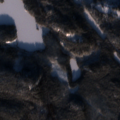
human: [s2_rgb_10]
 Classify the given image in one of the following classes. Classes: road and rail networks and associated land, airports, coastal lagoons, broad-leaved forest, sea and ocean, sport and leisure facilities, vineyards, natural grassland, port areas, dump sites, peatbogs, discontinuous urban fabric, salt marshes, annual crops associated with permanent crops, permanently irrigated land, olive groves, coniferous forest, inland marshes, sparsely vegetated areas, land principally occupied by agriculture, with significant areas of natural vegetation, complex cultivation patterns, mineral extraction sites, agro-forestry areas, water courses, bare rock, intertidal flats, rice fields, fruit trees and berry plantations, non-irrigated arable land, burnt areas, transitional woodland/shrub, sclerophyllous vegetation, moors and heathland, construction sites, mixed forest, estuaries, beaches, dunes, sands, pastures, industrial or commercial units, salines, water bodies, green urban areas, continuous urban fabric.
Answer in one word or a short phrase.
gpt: coniferous forest, mixed forest, water bodies